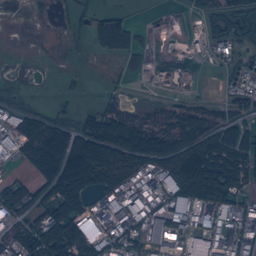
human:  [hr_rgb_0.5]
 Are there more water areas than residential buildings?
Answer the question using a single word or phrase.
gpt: no

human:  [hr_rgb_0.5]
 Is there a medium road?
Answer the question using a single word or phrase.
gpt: no

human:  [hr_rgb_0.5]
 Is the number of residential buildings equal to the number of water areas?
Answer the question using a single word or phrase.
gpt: no

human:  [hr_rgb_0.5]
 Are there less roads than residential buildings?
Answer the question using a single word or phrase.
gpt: yes

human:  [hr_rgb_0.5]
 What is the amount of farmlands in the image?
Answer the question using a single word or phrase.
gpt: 6

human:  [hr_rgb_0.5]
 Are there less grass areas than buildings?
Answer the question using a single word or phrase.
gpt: yes

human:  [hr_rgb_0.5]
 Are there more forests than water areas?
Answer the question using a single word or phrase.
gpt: no

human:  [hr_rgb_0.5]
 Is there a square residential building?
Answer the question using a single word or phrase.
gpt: yes

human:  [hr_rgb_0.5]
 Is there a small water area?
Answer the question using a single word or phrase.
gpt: yes

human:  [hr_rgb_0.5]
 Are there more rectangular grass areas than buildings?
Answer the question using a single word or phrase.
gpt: no

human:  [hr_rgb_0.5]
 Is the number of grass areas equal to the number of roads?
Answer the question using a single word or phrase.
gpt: no

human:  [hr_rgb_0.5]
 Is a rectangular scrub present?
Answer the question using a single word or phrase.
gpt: no

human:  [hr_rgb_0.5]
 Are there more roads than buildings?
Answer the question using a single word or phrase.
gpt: no

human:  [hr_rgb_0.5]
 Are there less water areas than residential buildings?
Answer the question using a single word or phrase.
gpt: yes

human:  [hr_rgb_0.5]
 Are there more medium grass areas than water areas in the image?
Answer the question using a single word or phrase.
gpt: no

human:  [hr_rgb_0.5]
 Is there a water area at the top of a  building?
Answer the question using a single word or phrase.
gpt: yes

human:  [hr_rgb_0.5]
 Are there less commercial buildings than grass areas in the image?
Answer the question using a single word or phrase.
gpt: yes

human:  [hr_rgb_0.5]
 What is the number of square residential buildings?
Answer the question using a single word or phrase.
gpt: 17

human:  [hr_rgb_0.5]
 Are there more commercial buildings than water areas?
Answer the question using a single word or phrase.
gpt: yes

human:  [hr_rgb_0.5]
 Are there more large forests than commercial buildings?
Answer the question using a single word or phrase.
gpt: no

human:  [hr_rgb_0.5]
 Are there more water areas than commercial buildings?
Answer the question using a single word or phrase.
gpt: no

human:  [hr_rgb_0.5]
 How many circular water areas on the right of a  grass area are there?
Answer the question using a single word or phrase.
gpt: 10

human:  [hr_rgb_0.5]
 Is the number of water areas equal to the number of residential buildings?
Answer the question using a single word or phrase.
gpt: no

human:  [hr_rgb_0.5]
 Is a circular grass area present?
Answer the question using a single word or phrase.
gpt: yes

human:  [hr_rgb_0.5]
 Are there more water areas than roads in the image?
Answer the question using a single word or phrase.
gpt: no

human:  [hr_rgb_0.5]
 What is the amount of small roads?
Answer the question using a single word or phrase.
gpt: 164

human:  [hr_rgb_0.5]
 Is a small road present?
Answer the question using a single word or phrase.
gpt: yes

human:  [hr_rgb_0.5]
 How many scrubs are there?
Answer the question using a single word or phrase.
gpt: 5

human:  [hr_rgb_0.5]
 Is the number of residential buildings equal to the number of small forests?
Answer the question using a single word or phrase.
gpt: no

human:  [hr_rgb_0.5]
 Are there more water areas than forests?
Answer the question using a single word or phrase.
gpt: no

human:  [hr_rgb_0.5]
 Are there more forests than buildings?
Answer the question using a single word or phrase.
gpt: no

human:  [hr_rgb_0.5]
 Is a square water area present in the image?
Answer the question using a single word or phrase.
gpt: yes

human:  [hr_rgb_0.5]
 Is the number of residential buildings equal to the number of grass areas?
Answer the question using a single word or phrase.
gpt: no

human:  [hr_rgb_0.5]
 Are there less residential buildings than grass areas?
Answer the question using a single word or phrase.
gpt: yes

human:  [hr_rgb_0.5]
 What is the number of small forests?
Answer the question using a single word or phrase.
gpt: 28

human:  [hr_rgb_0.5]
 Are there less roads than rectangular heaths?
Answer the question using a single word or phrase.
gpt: no